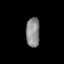
Tissue: lung
Cell type: Others
Senescence score: 0.2419
Nuclear area (px): 400
Mean DAPI intensity: 136.288